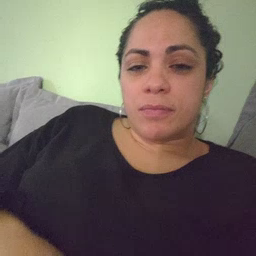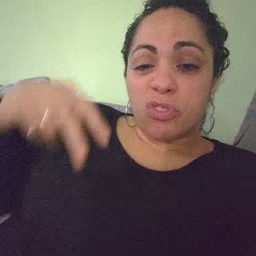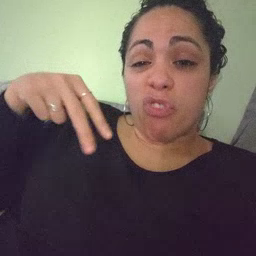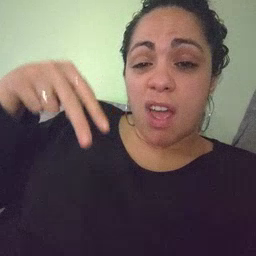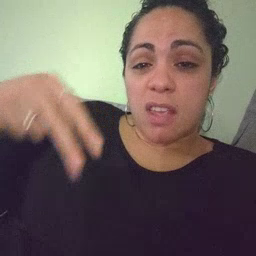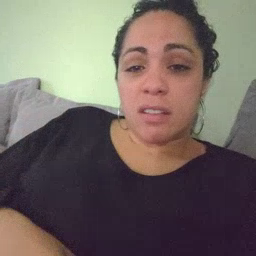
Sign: ride